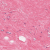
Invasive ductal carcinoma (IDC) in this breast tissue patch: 0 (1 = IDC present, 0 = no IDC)